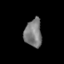
Tissue: skin
Cell type: Epithelial cells
Senescence score: 0.2617
Nuclear area (px): 478
Mean DAPI intensity: 123.161